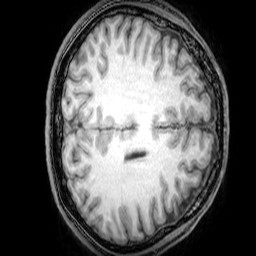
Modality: T1w
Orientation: axial
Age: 21
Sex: male
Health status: healthy
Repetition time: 0.081 s
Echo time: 0.037 s